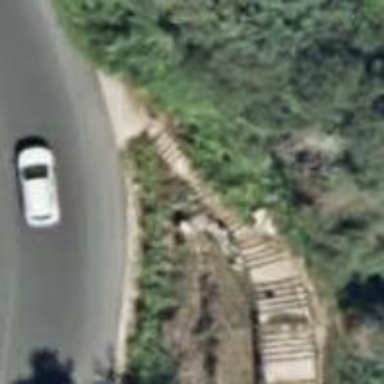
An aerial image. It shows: Road with steps.